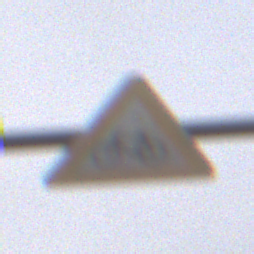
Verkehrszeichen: RadverkehrRechts
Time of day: Midday
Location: Outdoor (RoadRail)
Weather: Overcast
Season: NotSpecified
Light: Natural